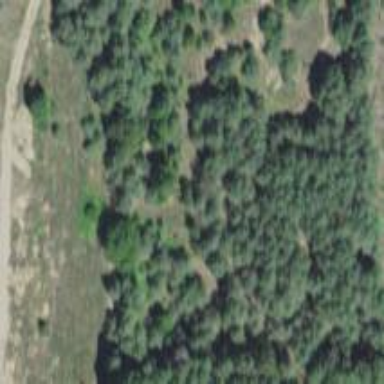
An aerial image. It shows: Lush woodland area covered with trees.